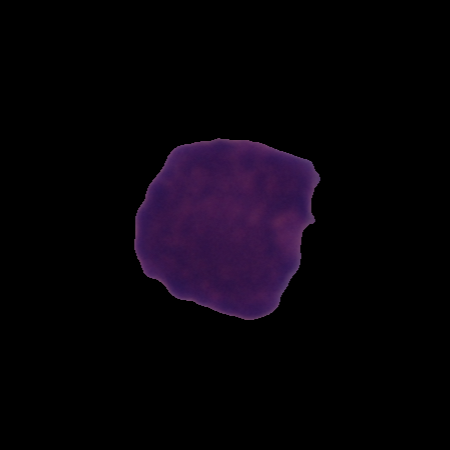
Label: cancer